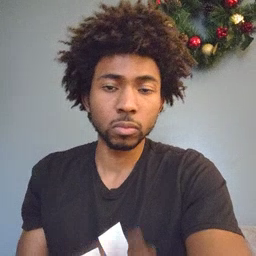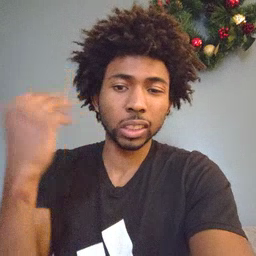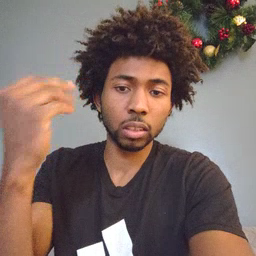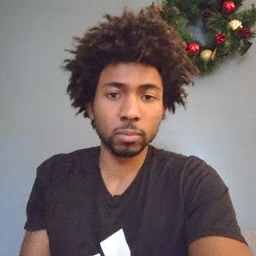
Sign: outside